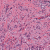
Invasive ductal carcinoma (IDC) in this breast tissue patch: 1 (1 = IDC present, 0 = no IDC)